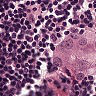
Metastatic tissue present: yes